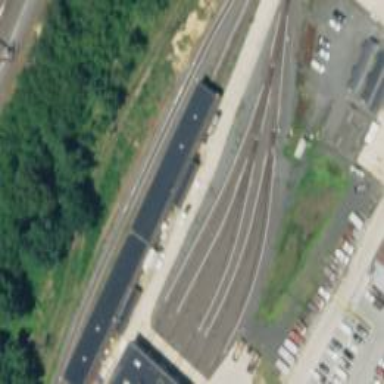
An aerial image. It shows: Electrified rail service yard.